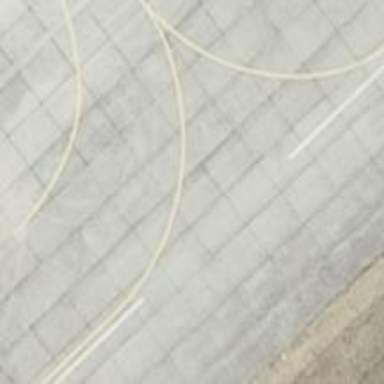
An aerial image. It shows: Concrete runway at airport.